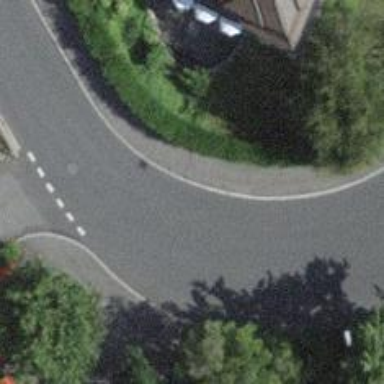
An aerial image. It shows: Kerb serving as barrier.